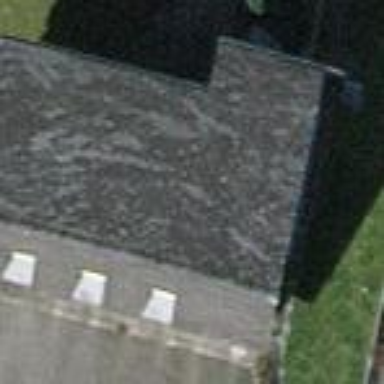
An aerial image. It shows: Detached building.